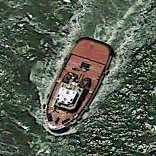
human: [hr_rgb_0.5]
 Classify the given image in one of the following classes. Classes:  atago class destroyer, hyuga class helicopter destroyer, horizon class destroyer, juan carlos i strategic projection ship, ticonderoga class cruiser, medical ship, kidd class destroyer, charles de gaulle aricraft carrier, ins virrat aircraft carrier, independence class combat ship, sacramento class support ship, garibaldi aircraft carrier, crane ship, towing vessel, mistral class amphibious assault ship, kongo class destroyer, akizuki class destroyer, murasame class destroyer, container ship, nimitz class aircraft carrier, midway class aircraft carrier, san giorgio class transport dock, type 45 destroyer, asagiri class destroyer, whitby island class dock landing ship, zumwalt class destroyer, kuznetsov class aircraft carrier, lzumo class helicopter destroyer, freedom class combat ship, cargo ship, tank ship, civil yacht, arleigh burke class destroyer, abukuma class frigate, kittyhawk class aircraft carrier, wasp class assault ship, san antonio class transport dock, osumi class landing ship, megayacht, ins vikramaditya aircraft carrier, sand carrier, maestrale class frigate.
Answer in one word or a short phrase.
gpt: Towing vessel